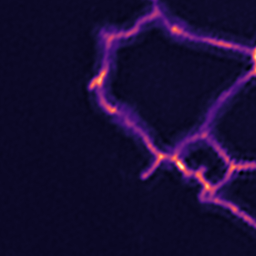
Label: Super-resolution ER image